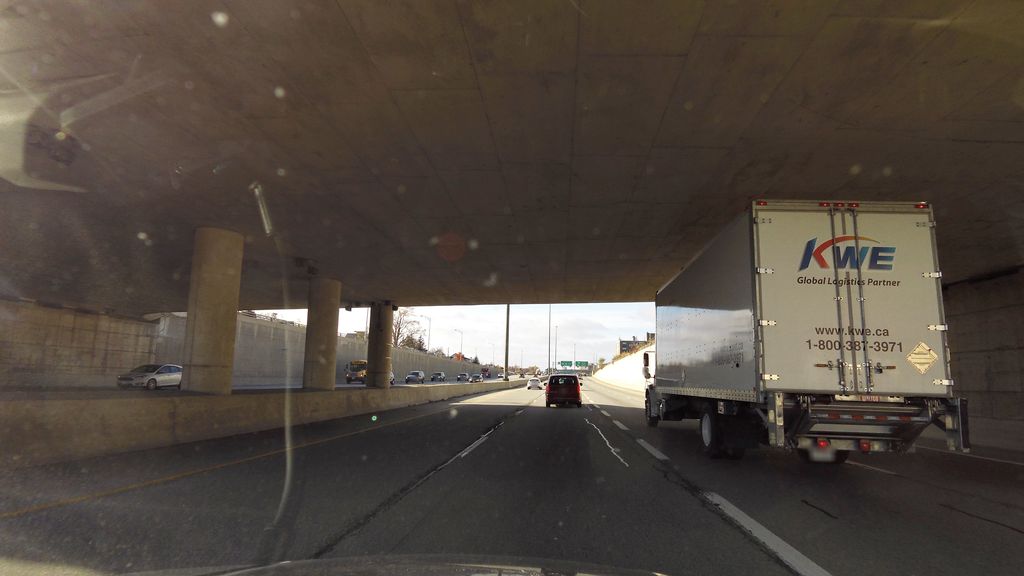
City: kitchener-waterloo